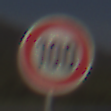
Verkehrszeichen: Geschwindigkeit100
Umgebung: Outdoor, RoadRail
Tageszeit: MorningAfternoon
Wetter: PartlyCloudy
Licht: Natural
Jahreszeit: NotSpecified
Kontrast: HighContrast